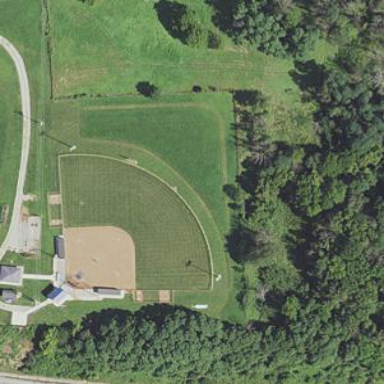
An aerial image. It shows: Baseball pitch for leisure and sports activities.